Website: home-depot
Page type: review-order
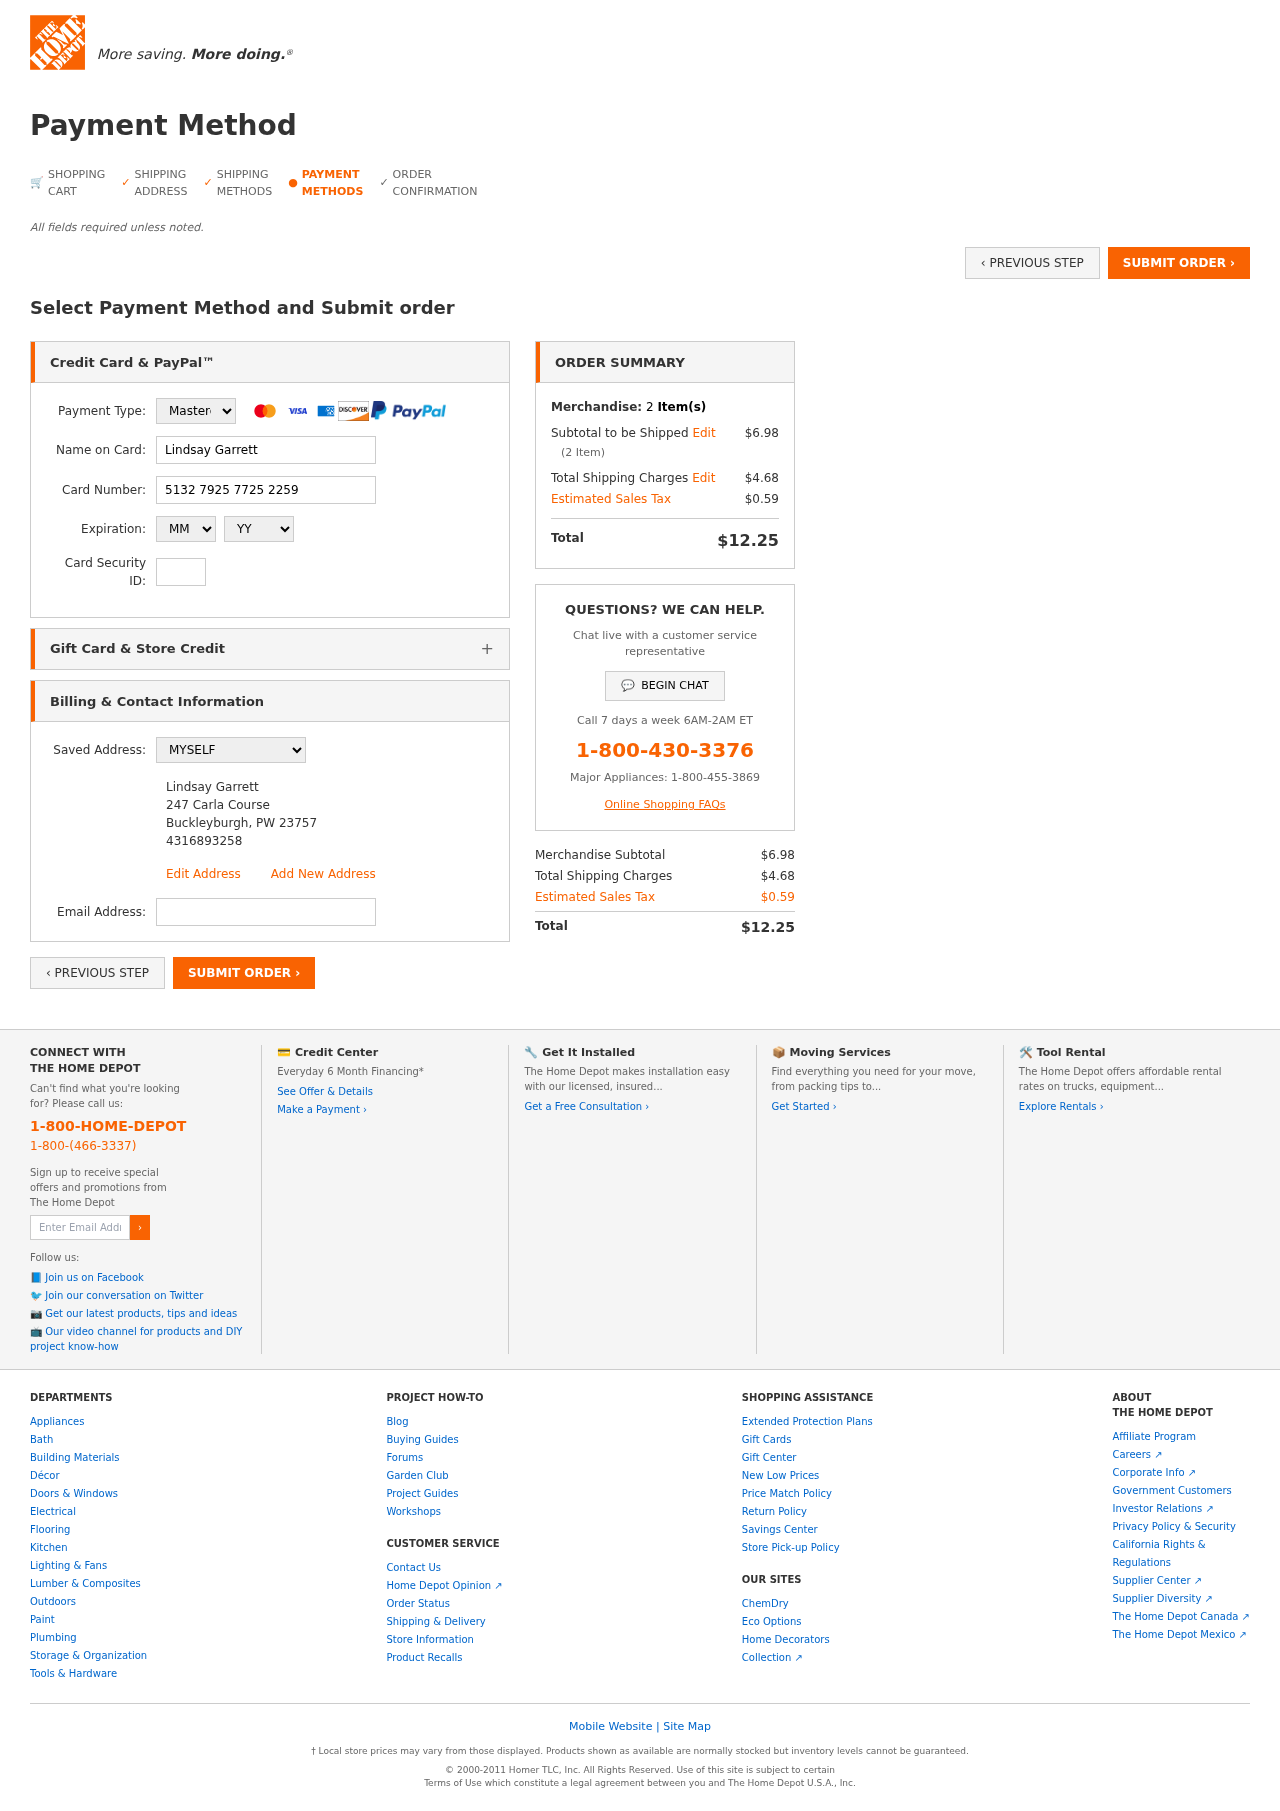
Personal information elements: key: PII_CARD_CVV
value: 933
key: PII_CARD_EXPIRY_MONTH
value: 01
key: PII_CARD_EXPIRY_YEAR
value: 27
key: PII_CARD_NUMBER
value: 5132 7925 7725 2259
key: PII_CARD_TYPE
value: Mastercard
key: PII_EMAIL
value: lgarrett@gmail.com
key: PII_FULLNAME
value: Lindsay Garrett
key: PII_FULLNAME2
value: Lindsay Garrett
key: PII_STREET2
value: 247 Carla Course
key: PII_CITY2
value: Buckleyburgh
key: PII_STATE_ABBR2
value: PW
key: PII_POSTCODE2
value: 23757
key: PII_PHONE2
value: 4316893258
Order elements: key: ORDER_NUM_ITEMS
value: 2
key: ORDER_SUBTOTAL
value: $6.98
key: ORDER_NUM_ITEMS2
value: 2
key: ORDER_SHIPPING_COST
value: $4.68
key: ORDER_TAX
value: $0.59
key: ORDER_TOTAL
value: $12.25
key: ORDER_SUBTOTAL2
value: $6.98
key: ORDER_SHIPPING_COST2
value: $4.68
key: ORDER_TAX2
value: $0.59
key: ORDER_TOTAL2
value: $12.25